Question: Here is a picture of the problem, when resizing the textarea, other table text elements are covering the textarea. I want it so that when you resize the textarea, it hides the text behind it so you can freely type & see everything in the textarea.

EDIT: position: absolute covered the text, but now the textarea object of lower rows get in the way
<URL>
(don't downvote for linking image, stackoverflow won't let me post pictures because my rank isn't high enough)
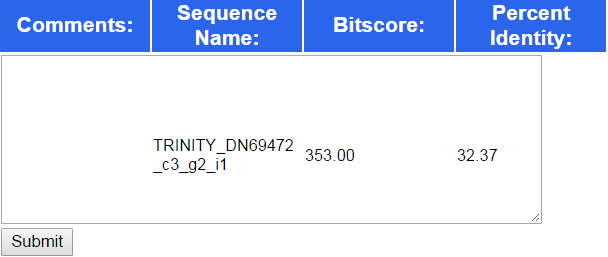
Answer: I would use 'position: absolute' and wrap it inside a 'position: relative' container.
'''
table {width: 100%;}
td {width: 33%;}
.wrap {position: relative; height: 100px; z-index: 2;}
.wrap textarea {position: absolute; height: 95px; width: 95%; z-index: 2;}
.wrap textarea:focus {z-index: 99;}
'''
'''
<table>
<thead>
<tr>
<th>Column 1</th>
<th>Column 2</th>
<th>Column 3</th>
</tr>
</thead>
<tbody>
<tr>
<td>
<div class="wrap"><textarea name="" id="" cols="30" rows="10"></textarea></div>
</td>
<td>
Hello World
</td>
<td>
Hello World
</td>
</tr>
<tr>
<td>
<div class="wrap"><textarea name="" id="" cols="30" rows="10"></textarea></div>
</td>
<td>
Hello World
</td>
<td>
Hello World
</td>
</tr>
</tbody>
</table>
'''